Interaction volume radius: 10 \u00c5
Interaction volume height: 20 \u00c5
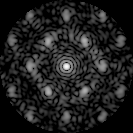
Disorder parameter: 0.5569